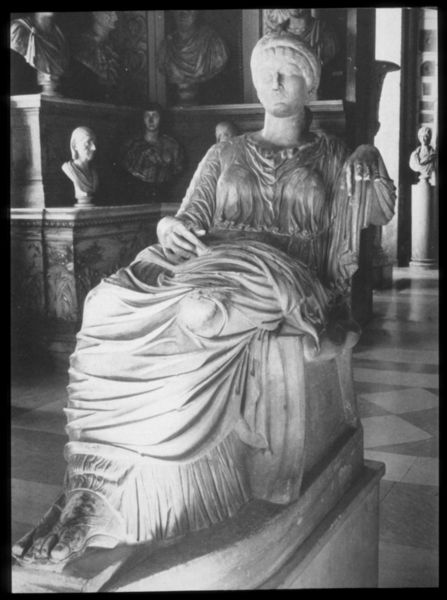
Titel: Sitzende Agrippina (sog.)
Institution: Rom, Musei Capitolini
Schlagwörter: fuß, hand, sitzen, brust, frau, kleid, marmor, stuhl, falten, gesicht, stein, gewand, sitzend, skulptur, statue, bein, brüste, saal, thron, büste, foto, antike, fliesen, göttin, rom, sandale, antik, toga, griechenland, museum, büsten, klassik, grabmal, walhalla